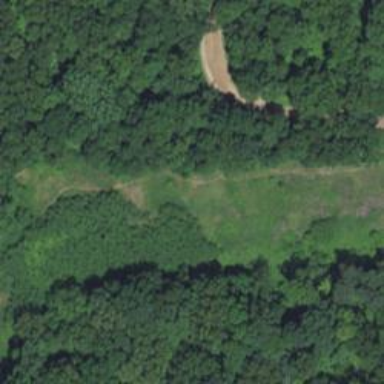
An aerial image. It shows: Natural path.